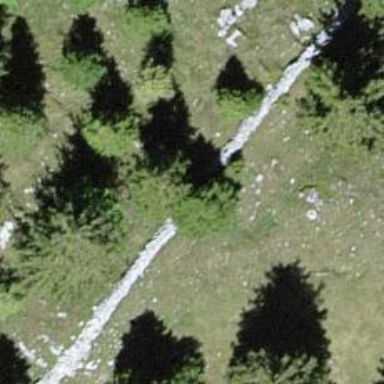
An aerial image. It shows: Wall barrier.